高一 · 立体几何学
在平面几何中, 有真命题: 如果一个角的两边和另一个角的两边分别垂直, 则这两个角相等或互补. 某同学将此结论类比到立体几何中, 得一结论: 如果一个二面角的两个面和另一个二面角的两个面分别垂直,那么这两个二面角相等或互补.

你认为这个结论 \$ \qquad \$ . (填 “正确” 或 “错误”)
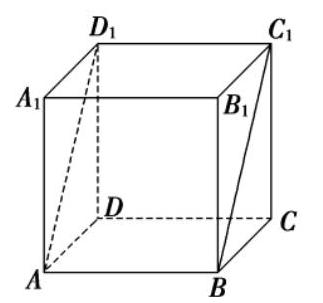
解析: 所示的正方体 $A B C D-A_{1} B_{1} C_{1} D_{1}$ 中，

平面 $A B C_{1} D_{1}$ 上平面 $B C C_{1} B_{1}$, 平面 $C D D_{1} C_{1}$ 上平面 $A B C D$, 而二面角 $A-C_{1} D_{1}-C$ 为 $45^{\circ}$, 二面角 $A-B C-C_{1}$为 $90^{\circ}$.

则这两个二面角既不相等又不互补.